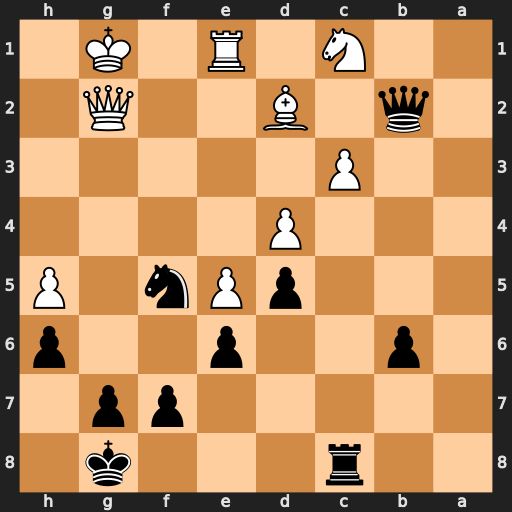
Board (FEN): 2r3k1/5pp1/1p2p2p/3pPn1P/3P4/2P5/1q1B2Q1/2N1R1K1
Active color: b
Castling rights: -
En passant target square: -
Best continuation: Nh4 Qe2 Qxd2 Qxd2 Nf3+ Kf2 Nxd2